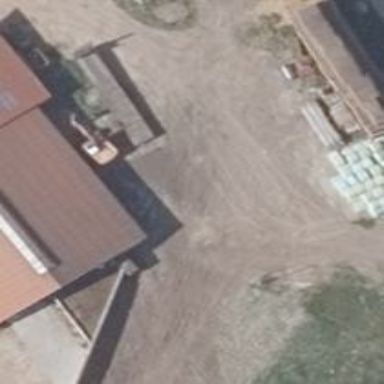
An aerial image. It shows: Cowshed building.